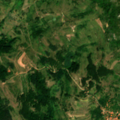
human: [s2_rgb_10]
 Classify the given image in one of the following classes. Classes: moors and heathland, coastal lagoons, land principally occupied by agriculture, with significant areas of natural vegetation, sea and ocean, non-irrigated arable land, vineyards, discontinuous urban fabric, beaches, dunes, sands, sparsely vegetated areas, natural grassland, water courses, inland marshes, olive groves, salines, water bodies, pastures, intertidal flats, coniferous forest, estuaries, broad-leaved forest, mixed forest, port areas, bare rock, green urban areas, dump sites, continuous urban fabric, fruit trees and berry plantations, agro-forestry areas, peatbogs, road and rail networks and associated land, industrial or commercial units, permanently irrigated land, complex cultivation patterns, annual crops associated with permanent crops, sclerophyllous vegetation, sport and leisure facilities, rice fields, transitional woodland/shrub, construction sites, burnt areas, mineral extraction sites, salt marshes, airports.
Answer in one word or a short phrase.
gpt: pastures, complex cultivation patterns, land principally occupied by agriculture, with significant areas of natural vegetation, broad-leaved forest, transitional woodland/shrub